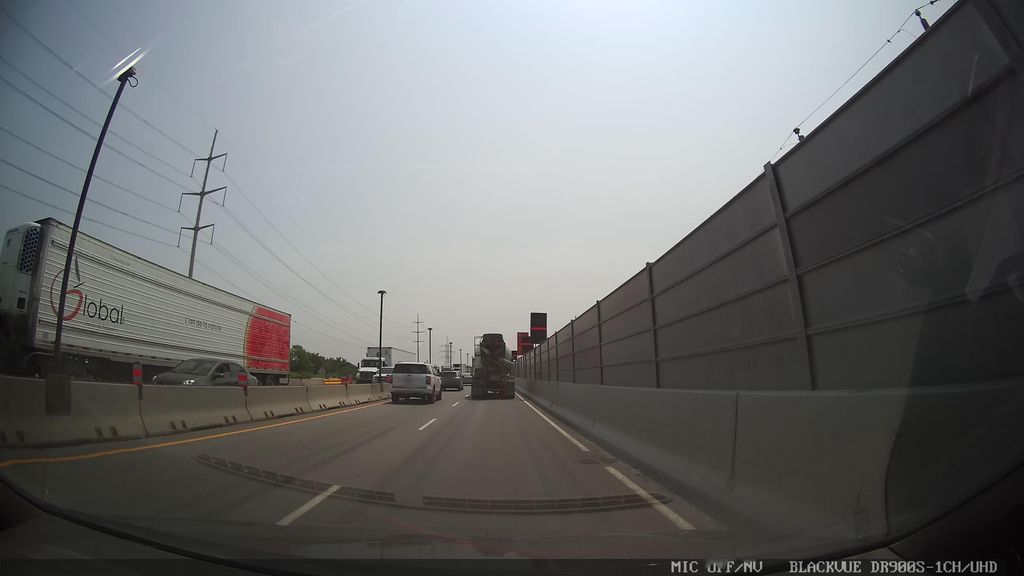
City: montreal